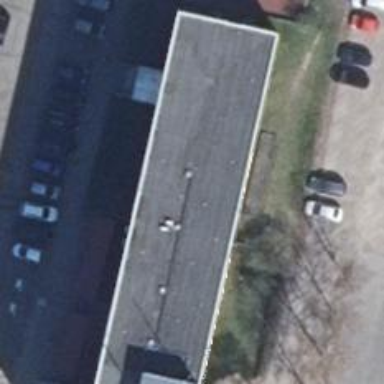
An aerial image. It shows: Healthcare clinic.